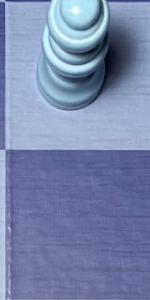
Label: Empty